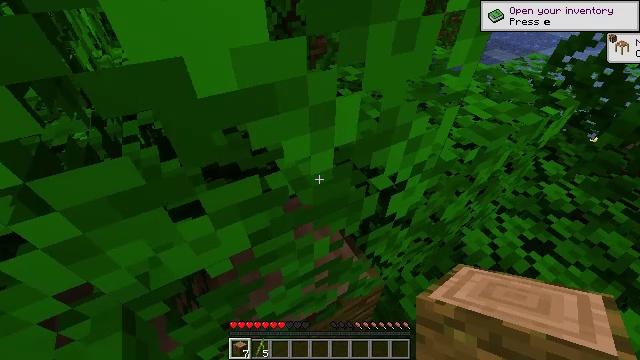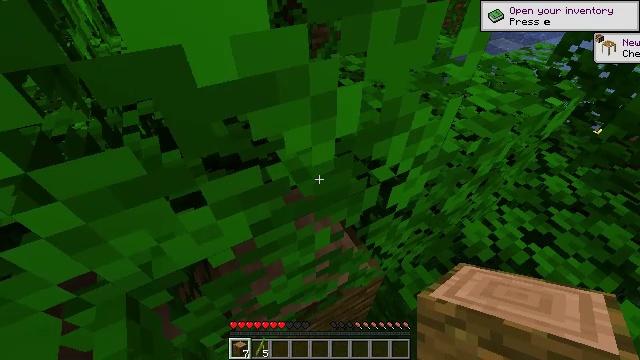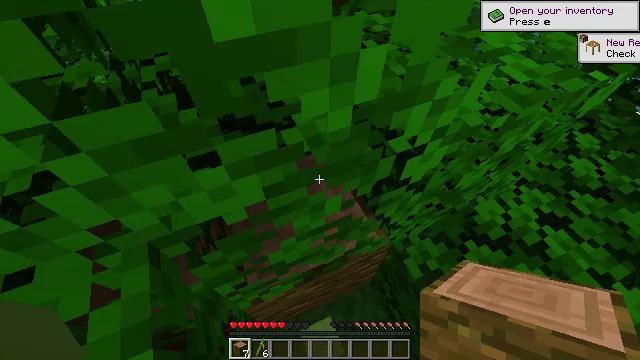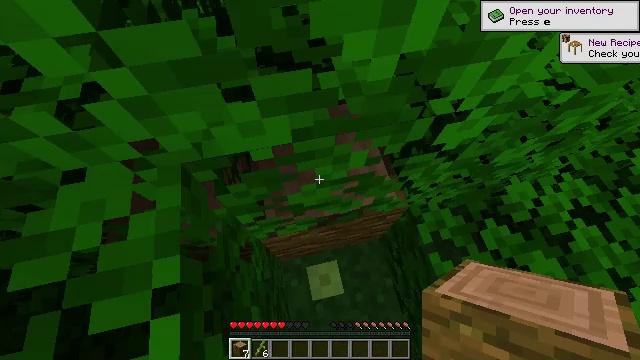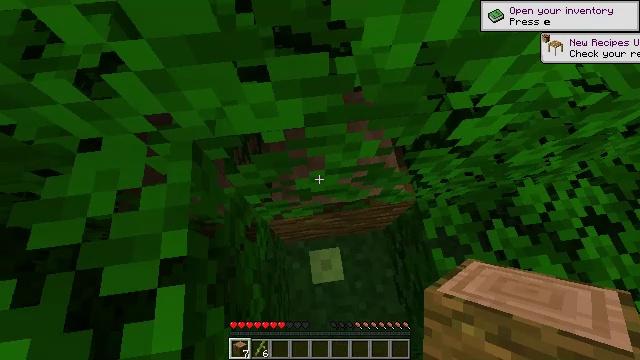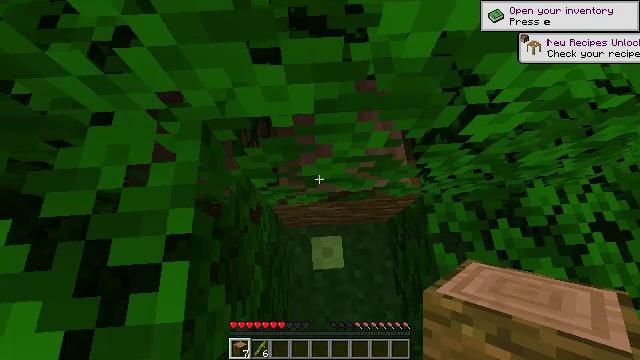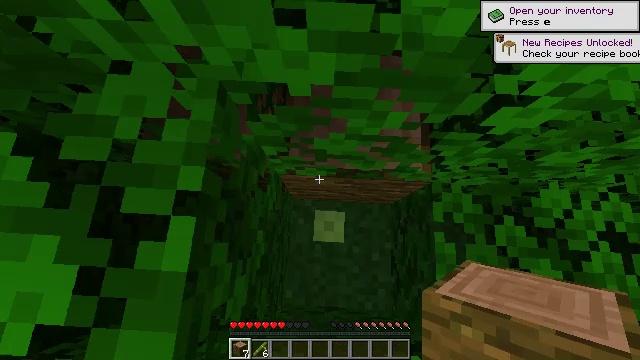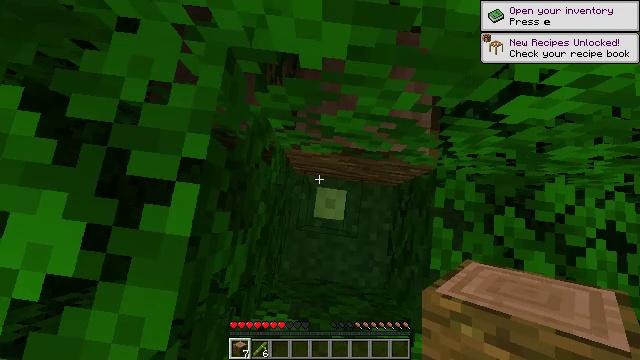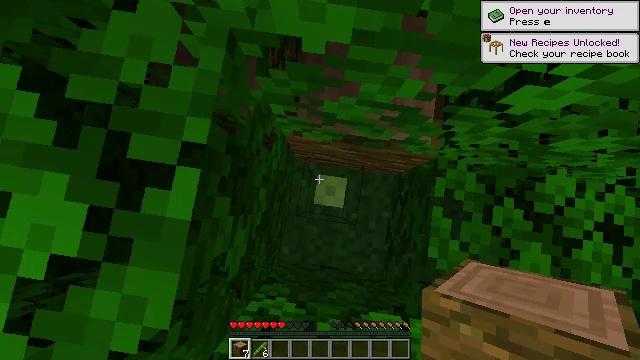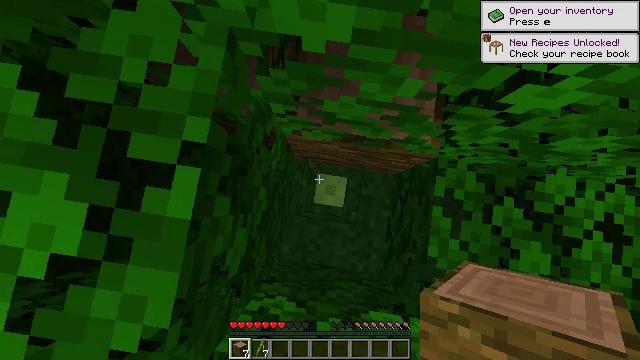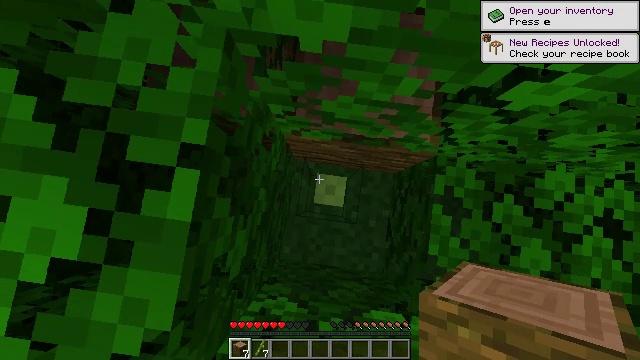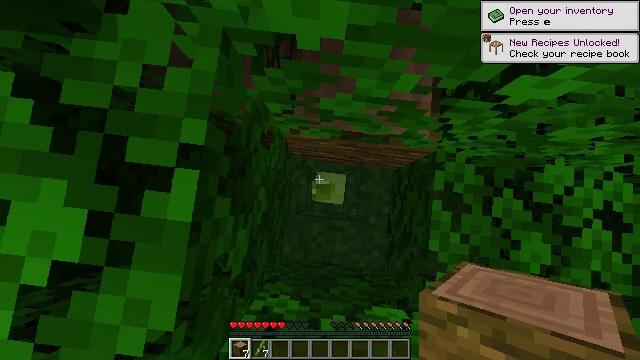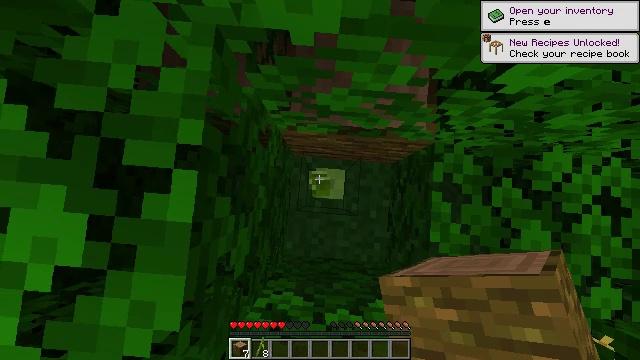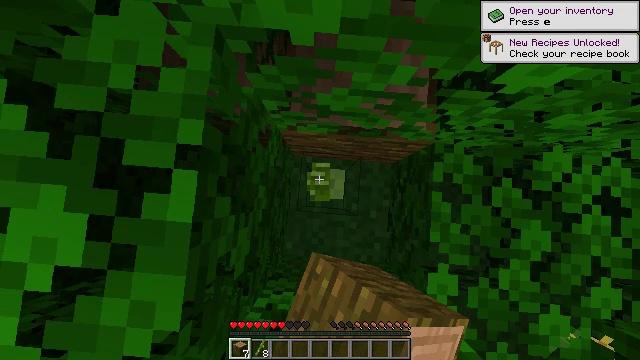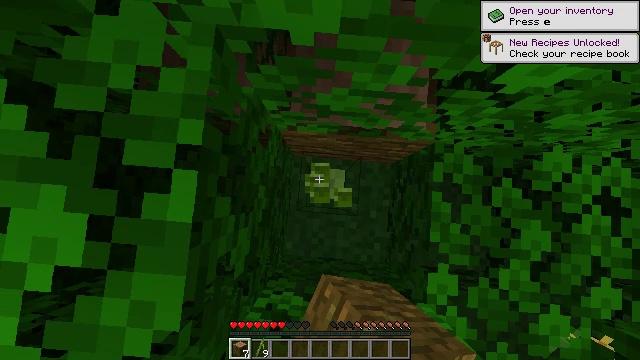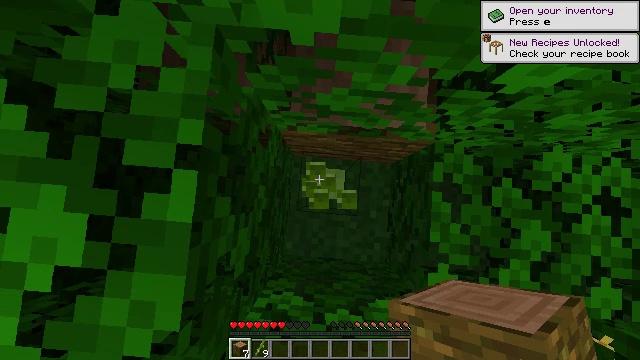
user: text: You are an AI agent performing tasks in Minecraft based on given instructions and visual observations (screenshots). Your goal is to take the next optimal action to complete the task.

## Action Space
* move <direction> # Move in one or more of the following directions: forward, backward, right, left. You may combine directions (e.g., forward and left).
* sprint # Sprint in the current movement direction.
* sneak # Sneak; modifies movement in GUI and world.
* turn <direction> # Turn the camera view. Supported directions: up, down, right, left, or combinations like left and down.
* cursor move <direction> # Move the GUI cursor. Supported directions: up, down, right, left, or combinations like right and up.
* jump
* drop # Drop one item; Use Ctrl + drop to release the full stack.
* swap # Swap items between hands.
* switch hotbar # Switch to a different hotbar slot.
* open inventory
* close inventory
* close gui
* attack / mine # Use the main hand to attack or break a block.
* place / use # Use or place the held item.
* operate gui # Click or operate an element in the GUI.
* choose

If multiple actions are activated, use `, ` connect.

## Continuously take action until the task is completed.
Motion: motion action
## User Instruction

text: Harvest bamboo from the farm.
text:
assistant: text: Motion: turn down
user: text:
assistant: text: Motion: turn left and down
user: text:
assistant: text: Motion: turn left and down
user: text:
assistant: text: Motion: turn left and down
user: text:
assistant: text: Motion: turn left and down
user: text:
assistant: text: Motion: turn left and down
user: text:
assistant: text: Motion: turn left and down
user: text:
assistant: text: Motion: turn left and down
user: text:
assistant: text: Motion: no_op
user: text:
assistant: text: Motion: no_op
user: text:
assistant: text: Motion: turn right, attack / mine
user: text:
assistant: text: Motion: turn right, attack / mine
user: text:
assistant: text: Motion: attack / mine
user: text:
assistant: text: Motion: attack / mine
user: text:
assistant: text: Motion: attack / mine
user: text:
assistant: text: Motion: attack / mine
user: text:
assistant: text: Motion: attack / mine
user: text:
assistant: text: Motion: turn right, attack / mine
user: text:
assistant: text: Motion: attack / mine
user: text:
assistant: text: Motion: attack / mine
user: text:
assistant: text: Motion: attack / mine
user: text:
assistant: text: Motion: attack / mine
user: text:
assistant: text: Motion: attack / mine
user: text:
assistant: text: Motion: attack / mine
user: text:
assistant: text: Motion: attack / mine
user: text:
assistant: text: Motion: attack / mine
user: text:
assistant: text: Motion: attack / mine
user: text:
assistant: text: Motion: attack / mine
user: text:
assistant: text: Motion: attack / mine
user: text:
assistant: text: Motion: attack / mine